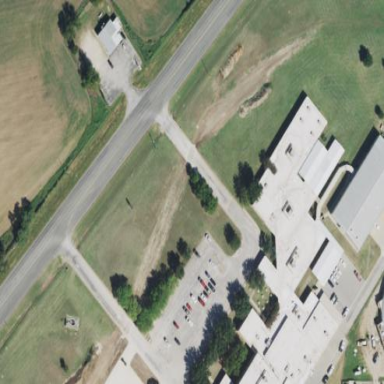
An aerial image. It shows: School building.